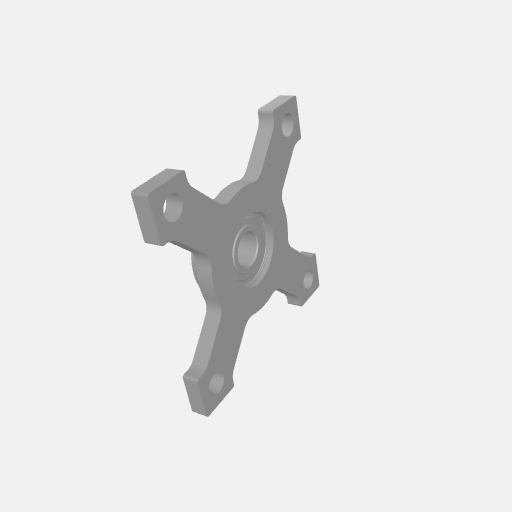
Part: ThruHolePillowBlock6ID